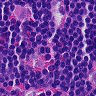
Metastatic tissue present: no